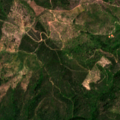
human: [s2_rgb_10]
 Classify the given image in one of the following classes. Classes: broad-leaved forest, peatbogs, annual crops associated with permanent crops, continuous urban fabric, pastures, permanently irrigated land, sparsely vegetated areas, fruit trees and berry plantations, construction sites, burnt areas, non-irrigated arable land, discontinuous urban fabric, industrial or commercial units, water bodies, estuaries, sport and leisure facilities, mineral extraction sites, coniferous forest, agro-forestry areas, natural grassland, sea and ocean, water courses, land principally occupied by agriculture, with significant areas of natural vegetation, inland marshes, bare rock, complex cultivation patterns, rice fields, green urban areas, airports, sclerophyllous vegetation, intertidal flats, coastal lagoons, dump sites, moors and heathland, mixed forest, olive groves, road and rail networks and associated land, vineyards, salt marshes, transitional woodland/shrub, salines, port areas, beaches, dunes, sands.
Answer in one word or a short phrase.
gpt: continuous urban fabric